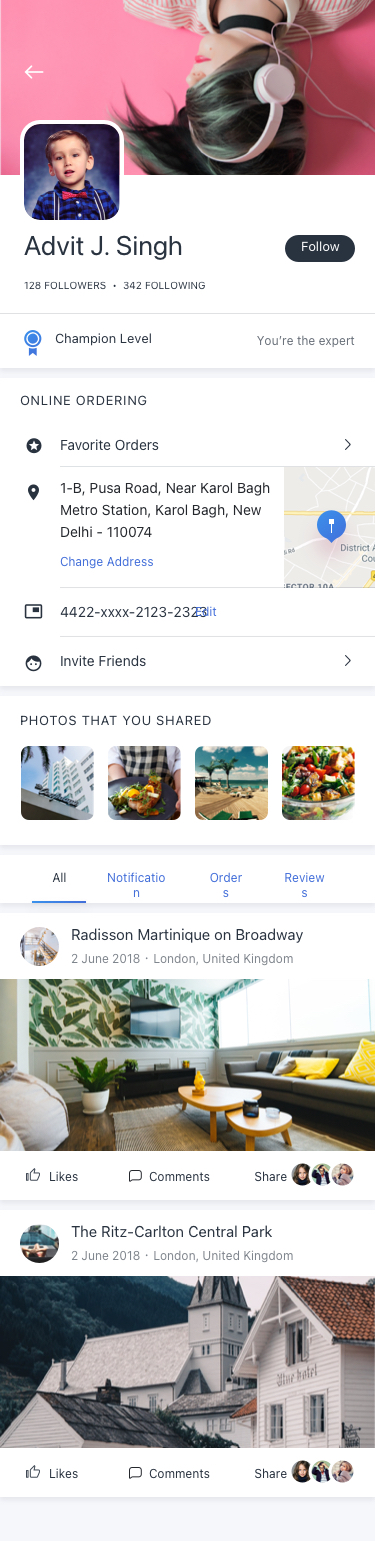
Text in this UI design:
You’re the expert
Champion Level
Follow
Advit J. Singh
128 Followers  •  342 Following
Photos that you shared
All
Notification
Reviews
Orders
Radisson Martinique on Broadway
2 June 2018 · London, United Kingdom
Share
Comments
Likes
Favorite Orders
Invite Friends
1-B, Pusa Road, Near Karol Bagh Metro Station, Karol Bagh, New Delhi - 110074
Change Address
4422-xxxx-2123-2323
Online Ordering
Edit
The Ritz-Carlton Central Park
2 June 2018 · London, United Kingdom
Share
Comments
Likes